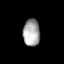
Tissue: lung
Cell type: Epithelial cells
Senescence score: 0.7295
Nuclear area (px): 446
Mean DAPI intensity: 166.848